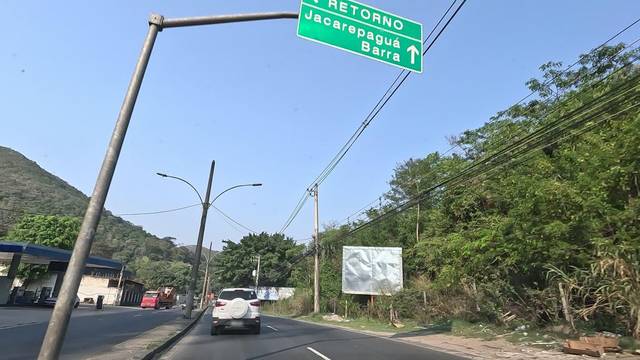
Region: Brazil
Coordinates: -22.9, -43.392